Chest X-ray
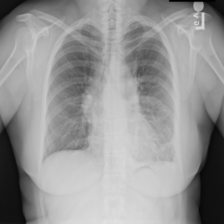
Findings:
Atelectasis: negative
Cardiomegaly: negative
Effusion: negative
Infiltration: negative
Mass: negative
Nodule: negative
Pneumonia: negative
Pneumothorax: negative
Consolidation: negative
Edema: negative
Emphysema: negative
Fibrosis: negative
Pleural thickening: positive
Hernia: negative